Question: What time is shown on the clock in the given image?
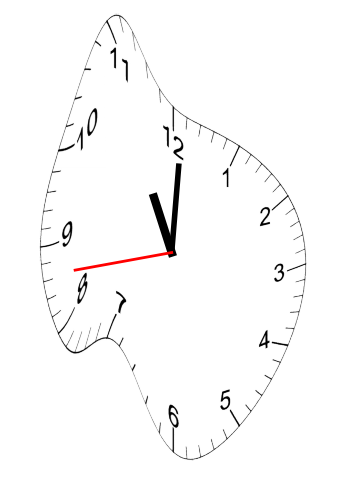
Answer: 11:00:43